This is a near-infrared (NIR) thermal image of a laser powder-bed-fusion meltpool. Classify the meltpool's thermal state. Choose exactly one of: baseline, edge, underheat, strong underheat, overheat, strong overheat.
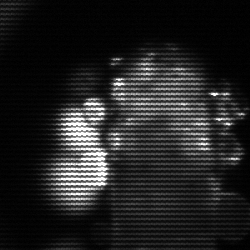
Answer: strong underheat